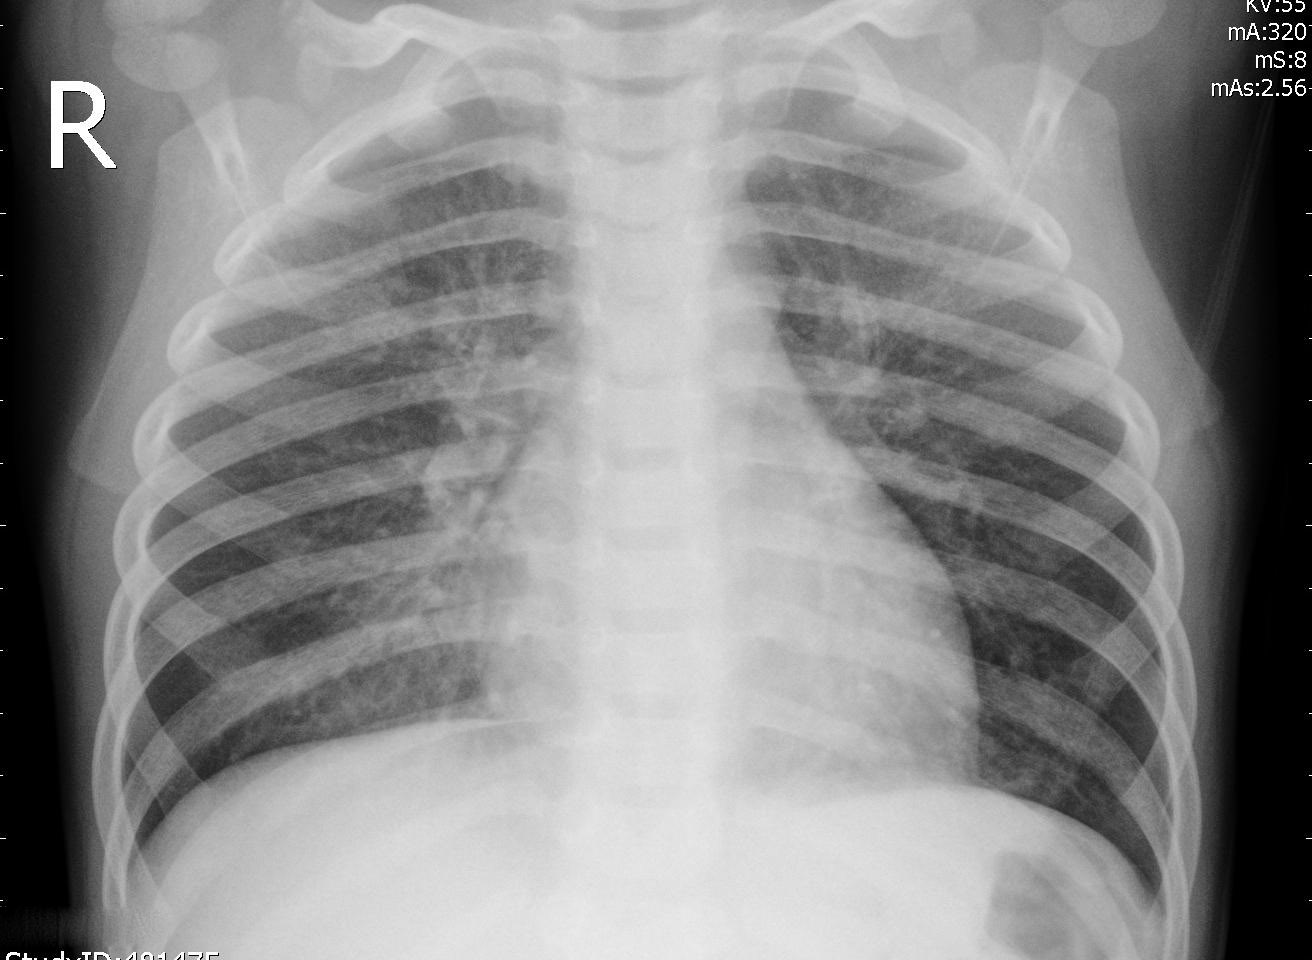
Diagnosis: PNEUMONIA